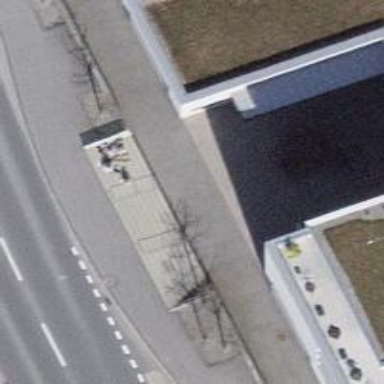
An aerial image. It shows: Steps made of asphalt.